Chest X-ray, AP view. Patient: 50 years old, sex M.
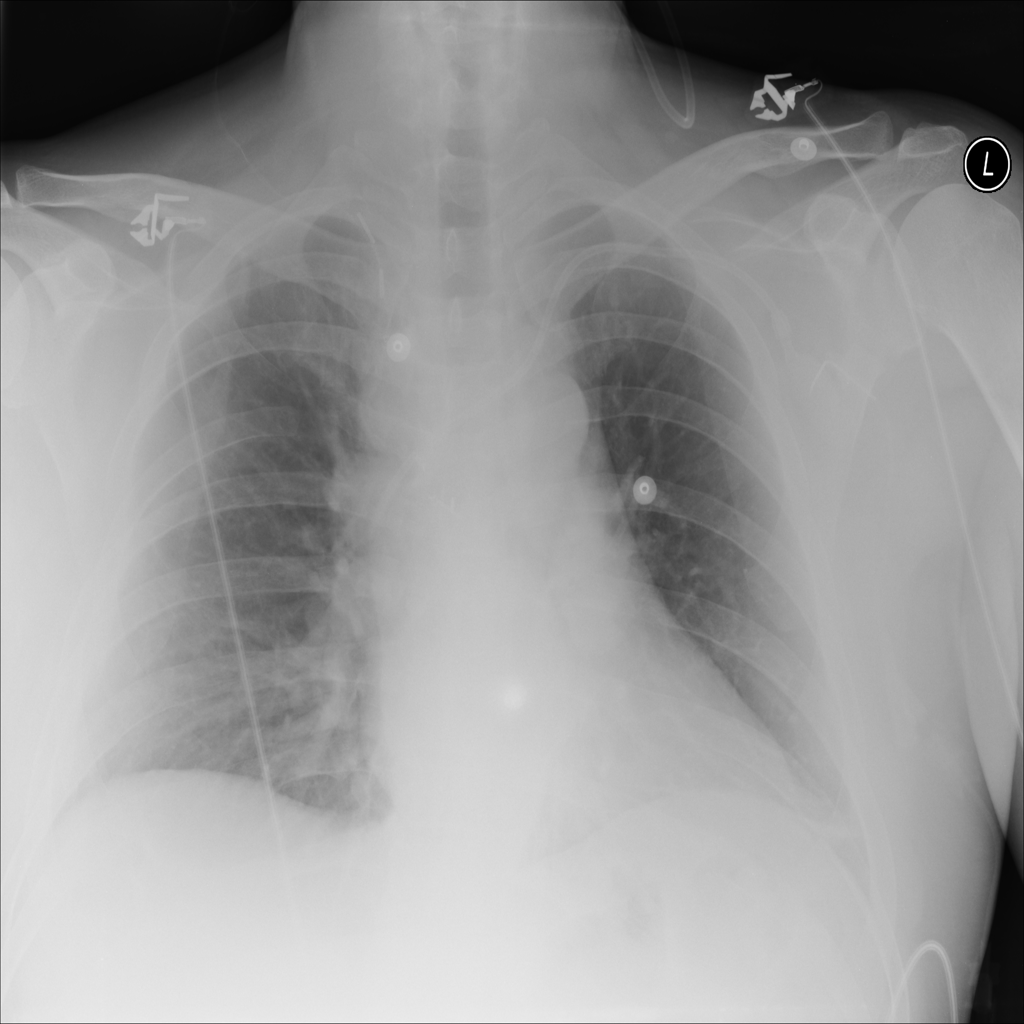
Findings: No Finding